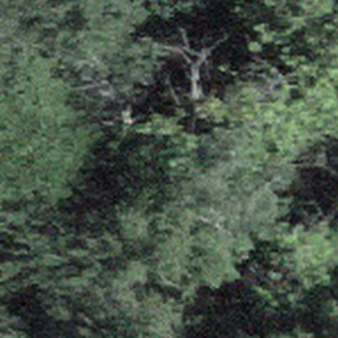
Label: other